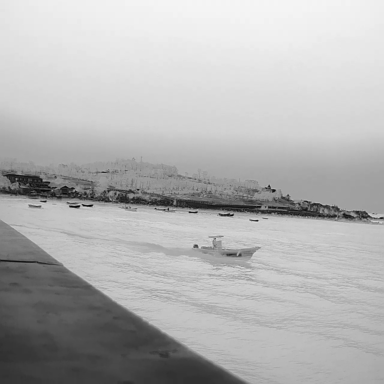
There are 12 objects shown in the infrared image, including a canoe, and 11 bulk_carriers.